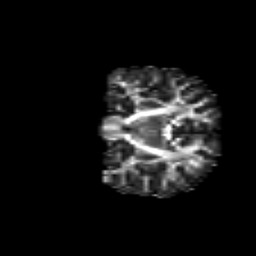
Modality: FA
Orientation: coronal
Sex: female
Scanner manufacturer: siemens
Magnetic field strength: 3 T
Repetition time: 5 s
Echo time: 0.071 s